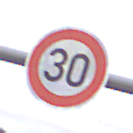
Verkehrszeichen: Geschwindigkeit30
Umgebung: Outdoor, Nature
Tageszeit: Midday
Wetter: Overcast
Licht: Natural
Jahreszeit: NotSpecified
Kontrast: LowContrast